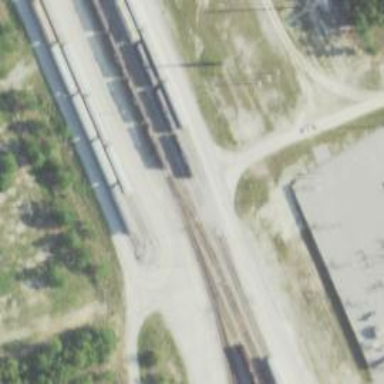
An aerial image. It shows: Rail spur service.